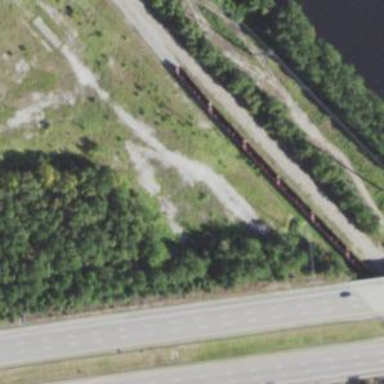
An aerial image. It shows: Railway siding with rails.